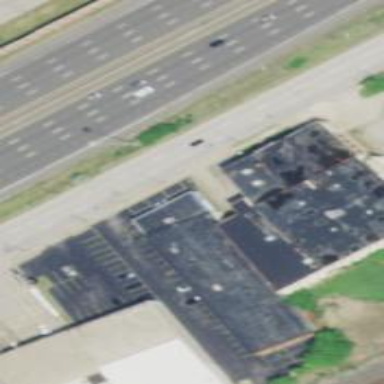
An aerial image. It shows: Building.